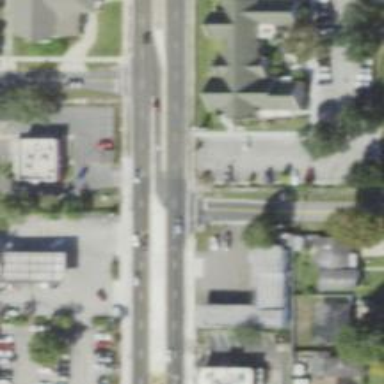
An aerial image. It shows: Primary road with asphalt surface.